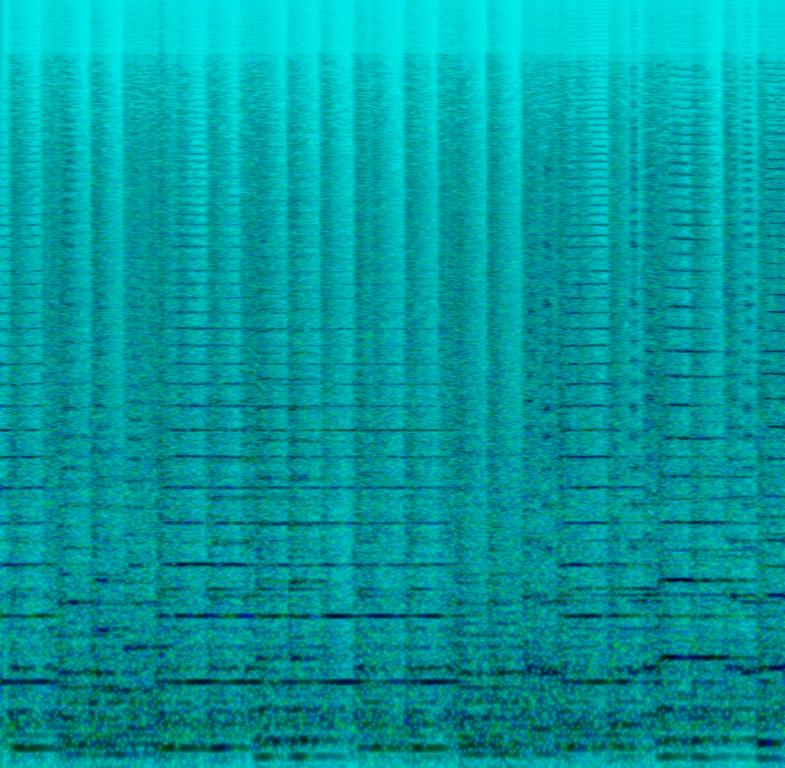
This is a marching band piece performed by an orchestra. There are trumpets playing the main theme while tuba and cello are playing the bass notes. There is also a constant string part holding the root notes of the melody. The snare drums are playing an accentuated, militaristic drum line. There is an epic atmosphere that gives a call-to-action feeling. This piece could be used in the soundtracks of action movies and war movies in particular. It could also be used in the soundtracks of video games from the action and first-person-shootout genres.